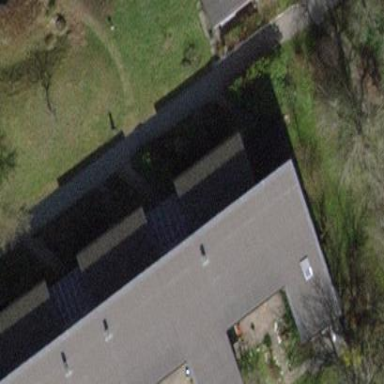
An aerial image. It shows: Terrace building.